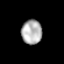
Tissue: prostate
Cell type: Fibroblasts
Senescence score: 0.7094
Nuclear area (px): 490
Mean DAPI intensity: 176.747